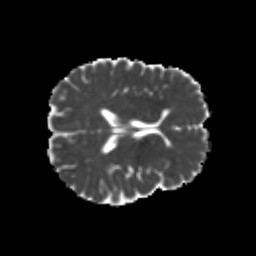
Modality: MD
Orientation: axial
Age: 24
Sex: male
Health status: healthy
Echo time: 0.074 s